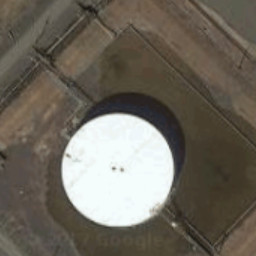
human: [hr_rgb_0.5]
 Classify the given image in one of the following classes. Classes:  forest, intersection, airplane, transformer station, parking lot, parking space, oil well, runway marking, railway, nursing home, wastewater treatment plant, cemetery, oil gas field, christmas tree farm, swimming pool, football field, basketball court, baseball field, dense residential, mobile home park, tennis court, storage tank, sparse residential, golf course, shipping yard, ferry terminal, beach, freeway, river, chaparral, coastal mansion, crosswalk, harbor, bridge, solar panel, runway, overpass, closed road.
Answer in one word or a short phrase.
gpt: storage tank